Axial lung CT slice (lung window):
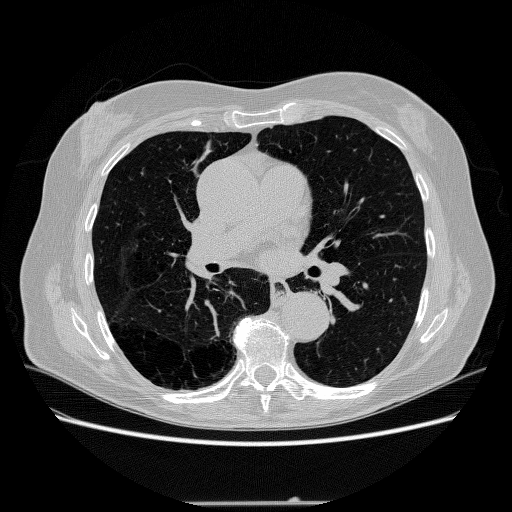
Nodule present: no